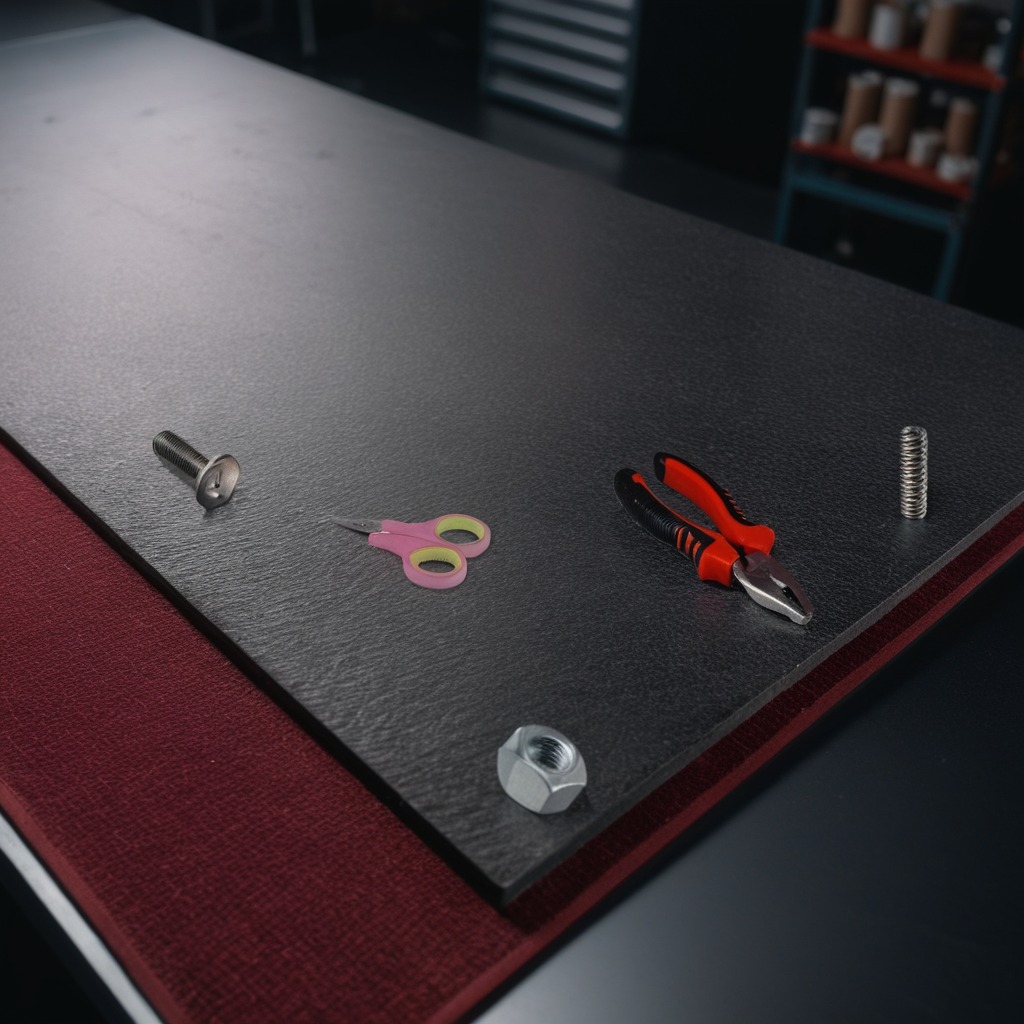
A metal machine screw, pliers, coiled metal spring, metal nut, and pair of scissors lying on a clean granite tabletop inside a workshop at night.